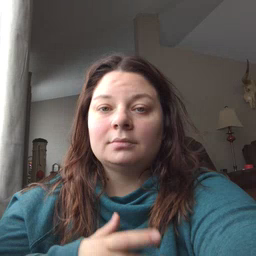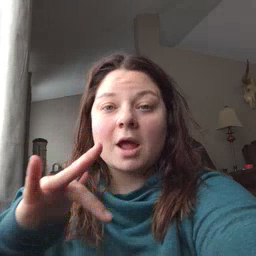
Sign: empty